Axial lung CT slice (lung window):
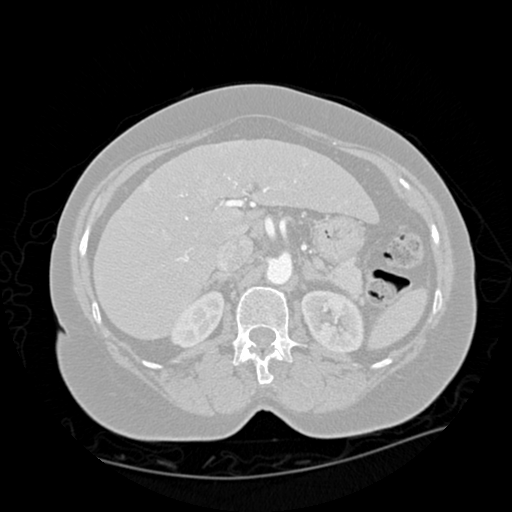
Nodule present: no